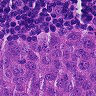
Metastatic tissue present: yes